Interaction volume radius: 5 \u00c5
Interaction volume height: 10 \u00c5
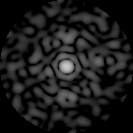
Disorder parameter: 0.8412